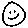
Label: smiley face